Question: I am facing a very weird problem. After my app completion, I added an Icon for my iPad app. Works fine. But as I am having Icon design some what different, some part of the iPad's default icon background is visible.

If you see, the black part behind is visible, look very ugly. I want to remove this somehow. How to overcome this?
Please help.
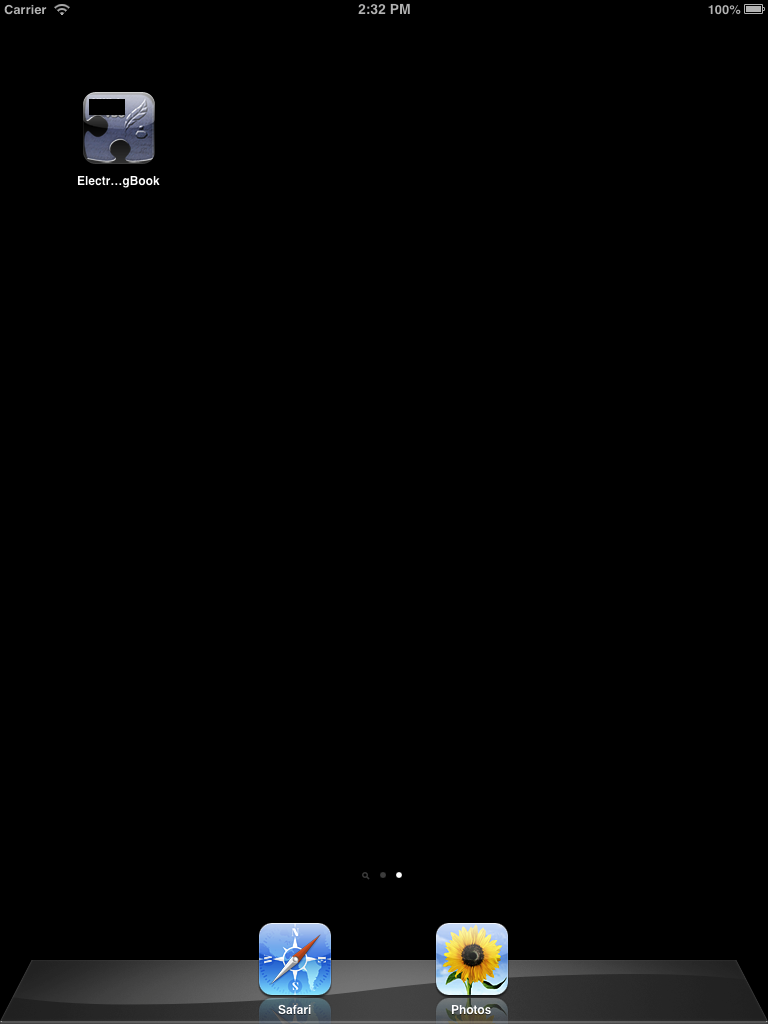
Answer: From <URL>:
> Ensure that your icon is eligible for the visual enhancements iOS provides. You should provide an image that:- - - -
So.. Dont use transparency!